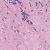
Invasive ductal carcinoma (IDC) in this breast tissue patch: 1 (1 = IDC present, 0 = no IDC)